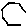
Label: hexagon